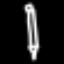
Label: pencil